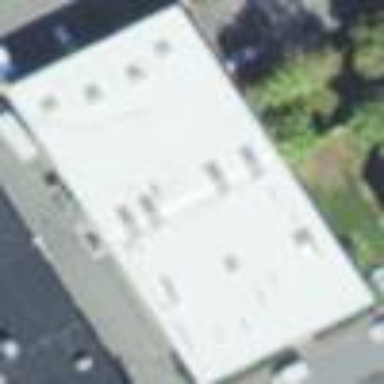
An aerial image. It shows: Industrial building.